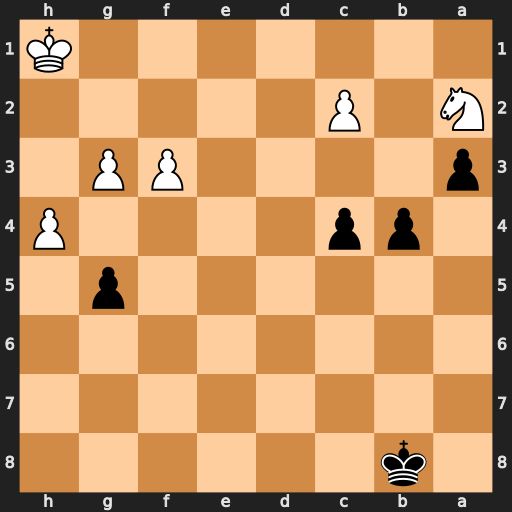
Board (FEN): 1k6/8/8/6p1/1pp4P/p4PP1/N1P5/7K
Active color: b
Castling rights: -
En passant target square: -
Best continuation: b3 cxb3 cxb3